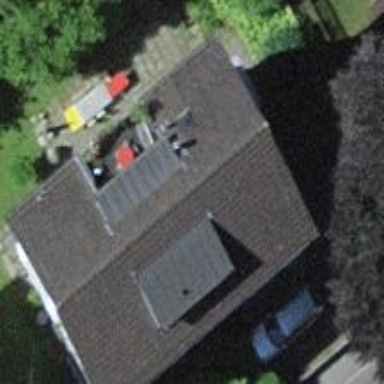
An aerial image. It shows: Gabled roof adorns the apartments building.